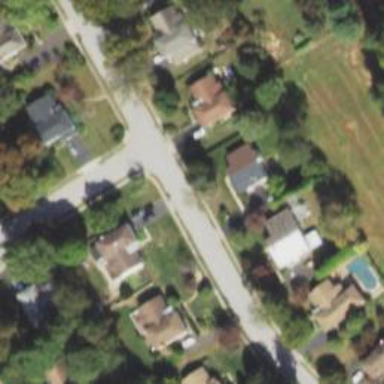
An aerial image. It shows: Unmarked crossing on the road.